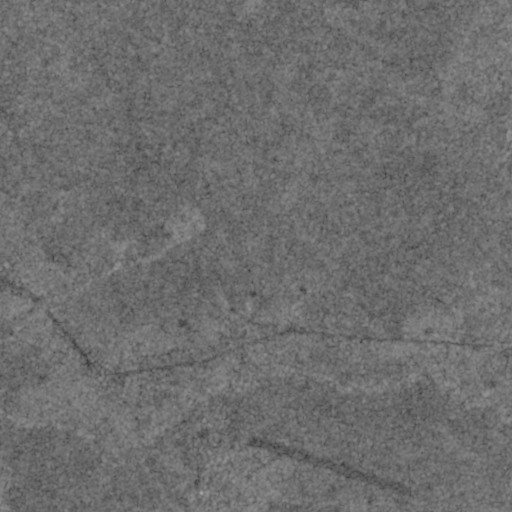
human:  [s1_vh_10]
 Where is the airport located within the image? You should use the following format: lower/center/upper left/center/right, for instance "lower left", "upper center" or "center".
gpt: The airport is located in the lower right of the image.
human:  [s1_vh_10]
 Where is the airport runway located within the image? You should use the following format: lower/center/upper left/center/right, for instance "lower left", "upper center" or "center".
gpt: The airport runway is located in the lower right of the image.
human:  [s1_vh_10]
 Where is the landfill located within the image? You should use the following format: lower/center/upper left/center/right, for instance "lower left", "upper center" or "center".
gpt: There is no landfill in the image.

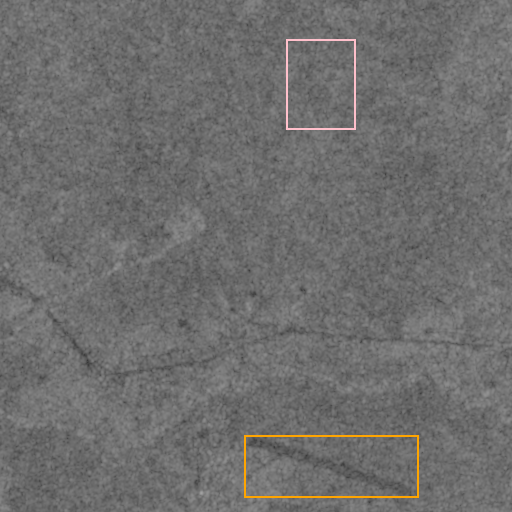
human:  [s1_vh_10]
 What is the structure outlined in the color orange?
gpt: The structure outlined in orange is an airport.
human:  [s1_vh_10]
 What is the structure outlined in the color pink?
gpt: The structure outlined in pink is a crop field.
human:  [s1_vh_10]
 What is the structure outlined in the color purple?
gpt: There is no purple outline.